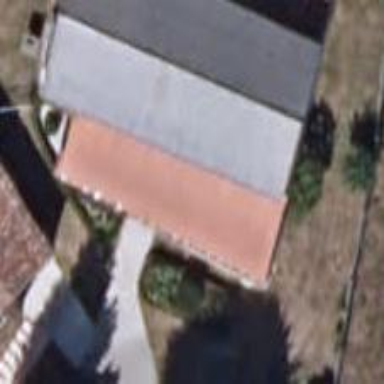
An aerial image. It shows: Garage.